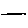
Label: line